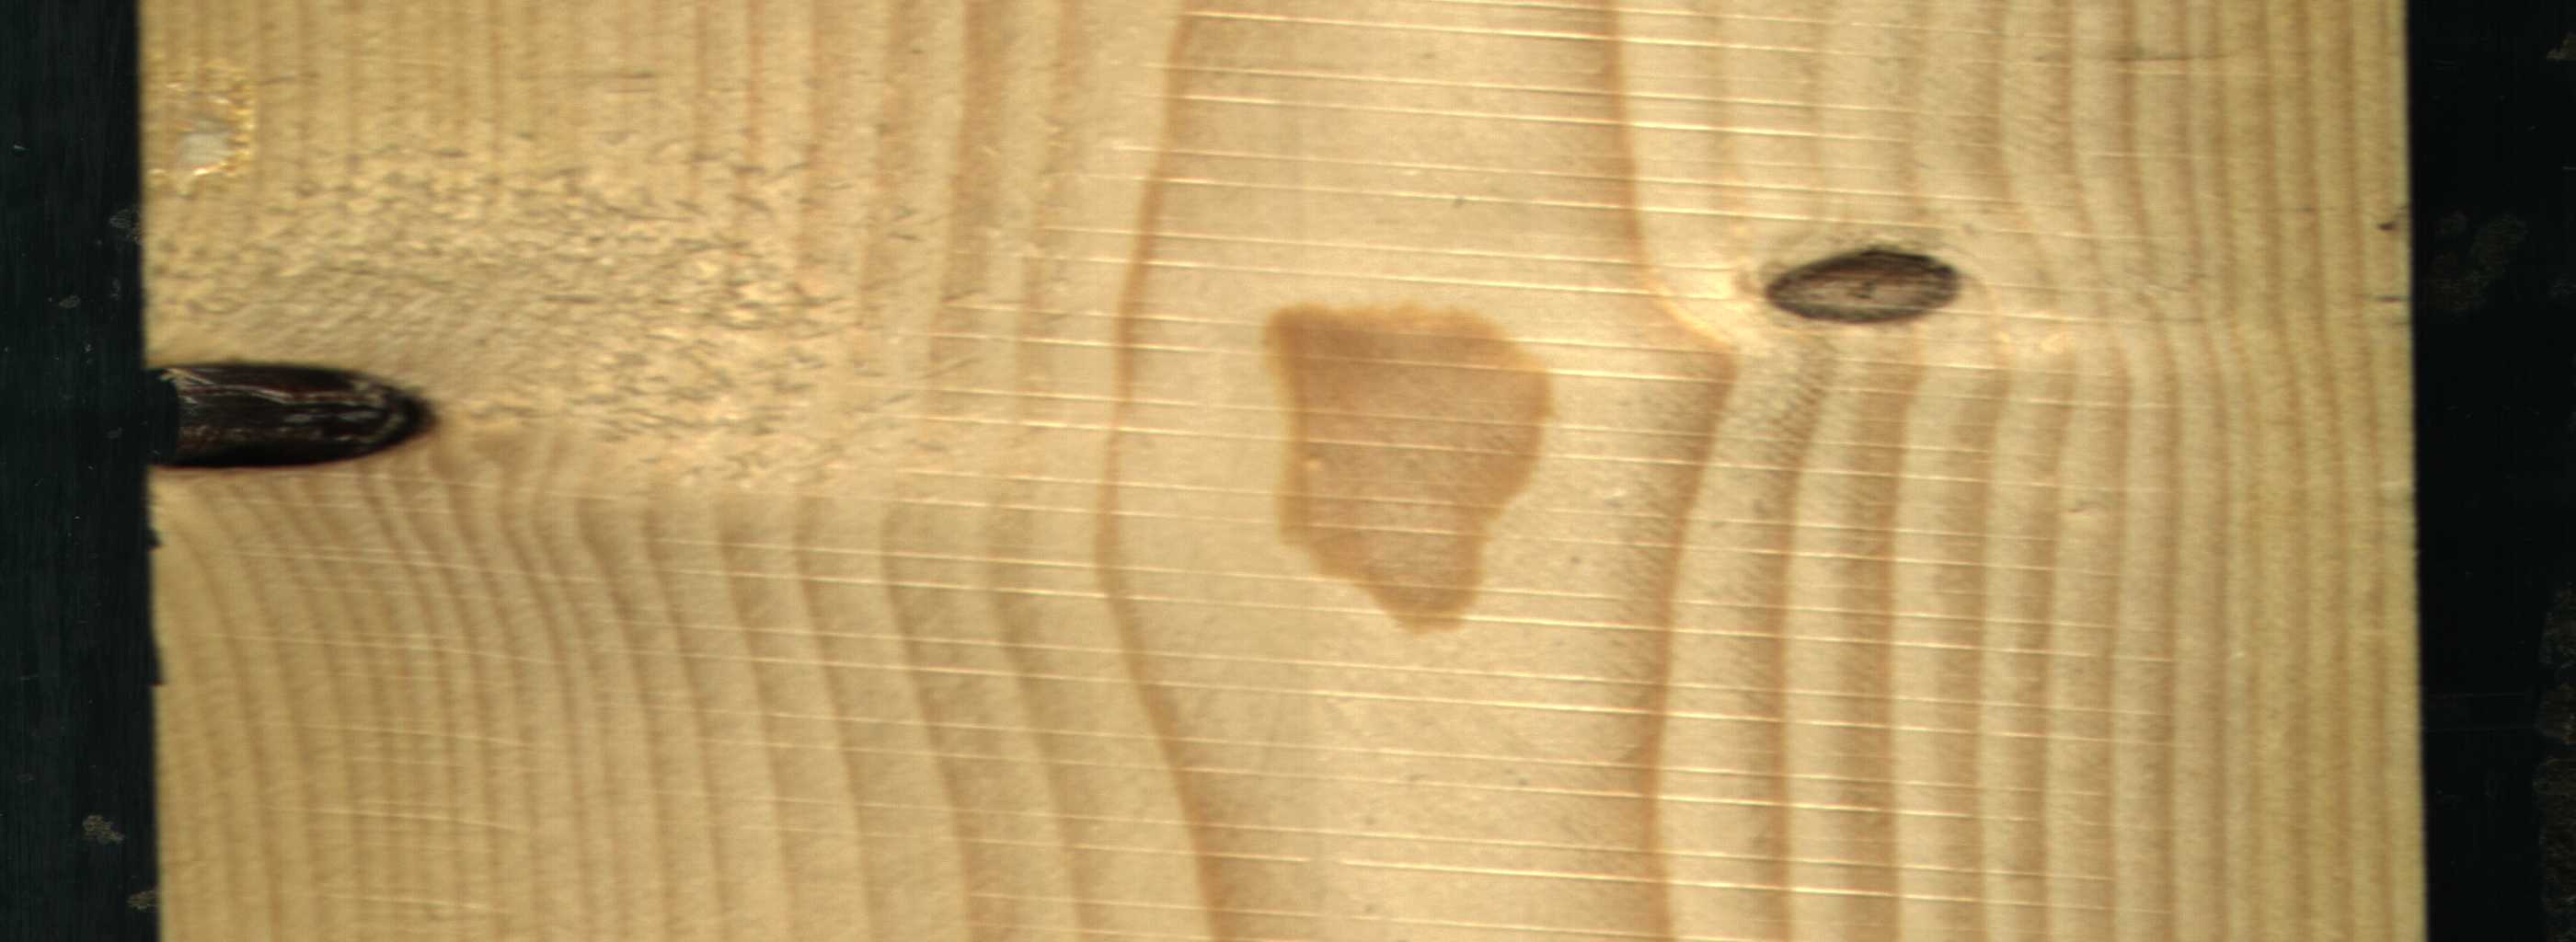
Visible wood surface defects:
resin
Knot_missing
Live_Knot